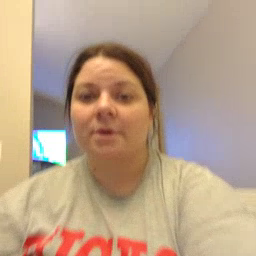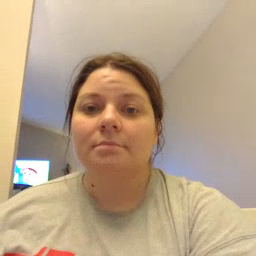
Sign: arm